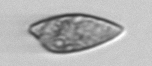
Label: Prorocentrum_dentatum